Aerial crown-view tile of a tropical tree (Barro Colorado Island, Panama), acquired 20240611:
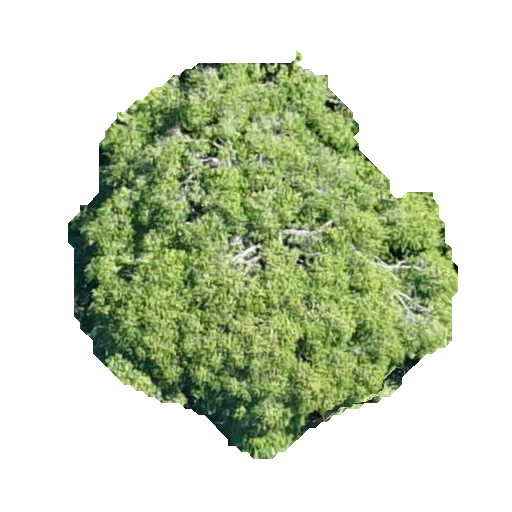
Species: Guatteria lucens
GBIF accepted scientific name: Guatteria lucens
Crown area: 167.688 m²